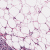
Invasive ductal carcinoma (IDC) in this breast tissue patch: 1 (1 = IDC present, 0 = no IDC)